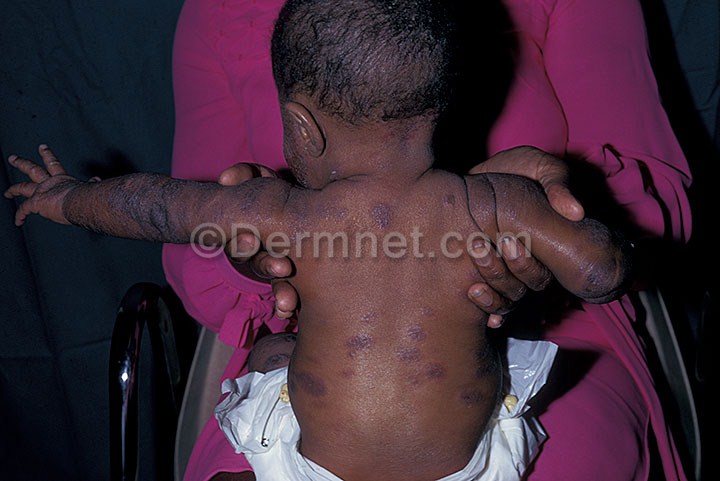
Disease: Atopic Dermatitis Photos